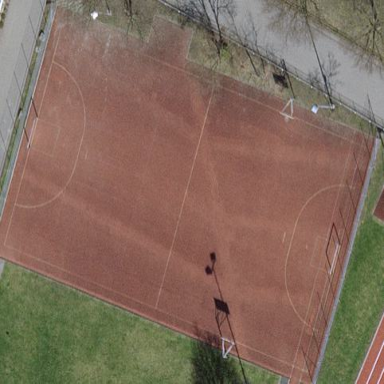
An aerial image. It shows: Basketball court with nearby track for leisure activities.